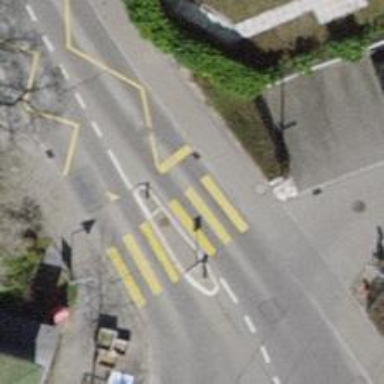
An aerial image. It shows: Uncontrolled road crossing with markings.